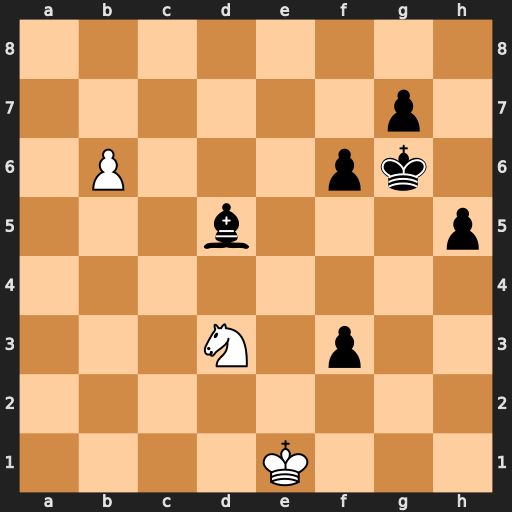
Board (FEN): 8/6p1/1P3pk1/3b3p/8/3N1p2/8/4K3
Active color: w
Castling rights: -
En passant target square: -
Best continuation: Nf4+ Kf5 Nxd5